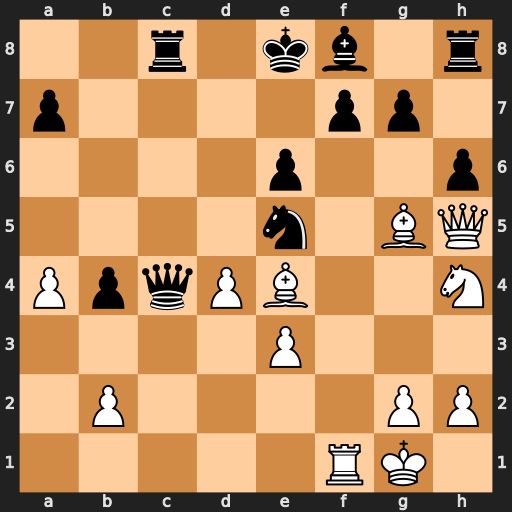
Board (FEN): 2r1kb1r/p4pp1/4p2p/4n1BQ/PpqPB2N/4P3/1P4PP/5RK1
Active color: w
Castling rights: k
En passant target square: -
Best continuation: dxe5 Rc7 Bg6 fxg6 Nxg6